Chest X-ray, PA view. Patient: 52 years old, sex M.
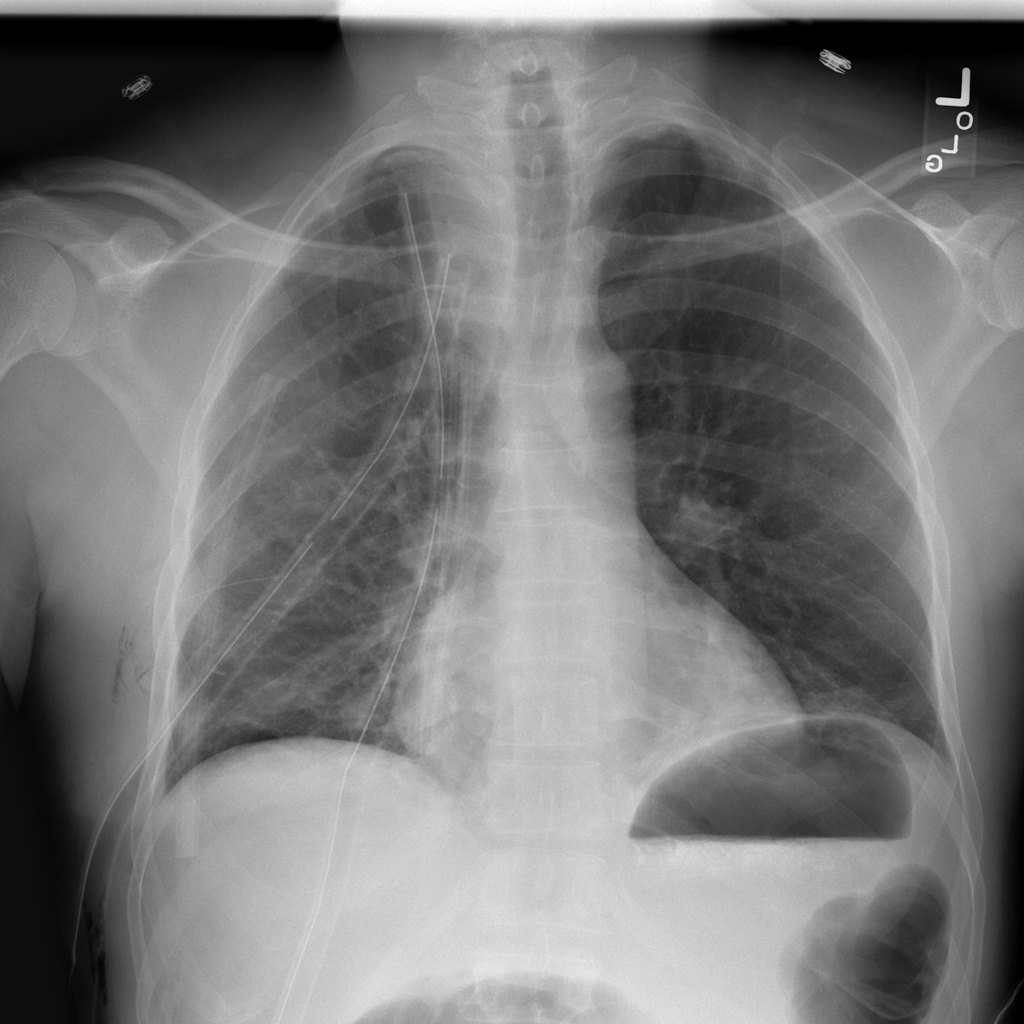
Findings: Atelectasis, Emphysema, Pneumothorax